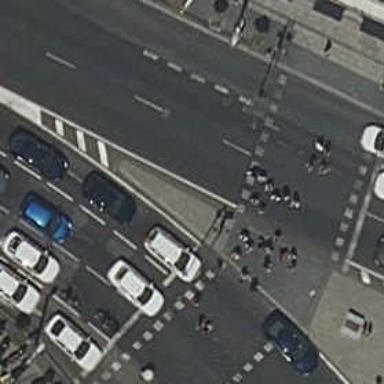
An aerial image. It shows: Kerb serving as barrier.